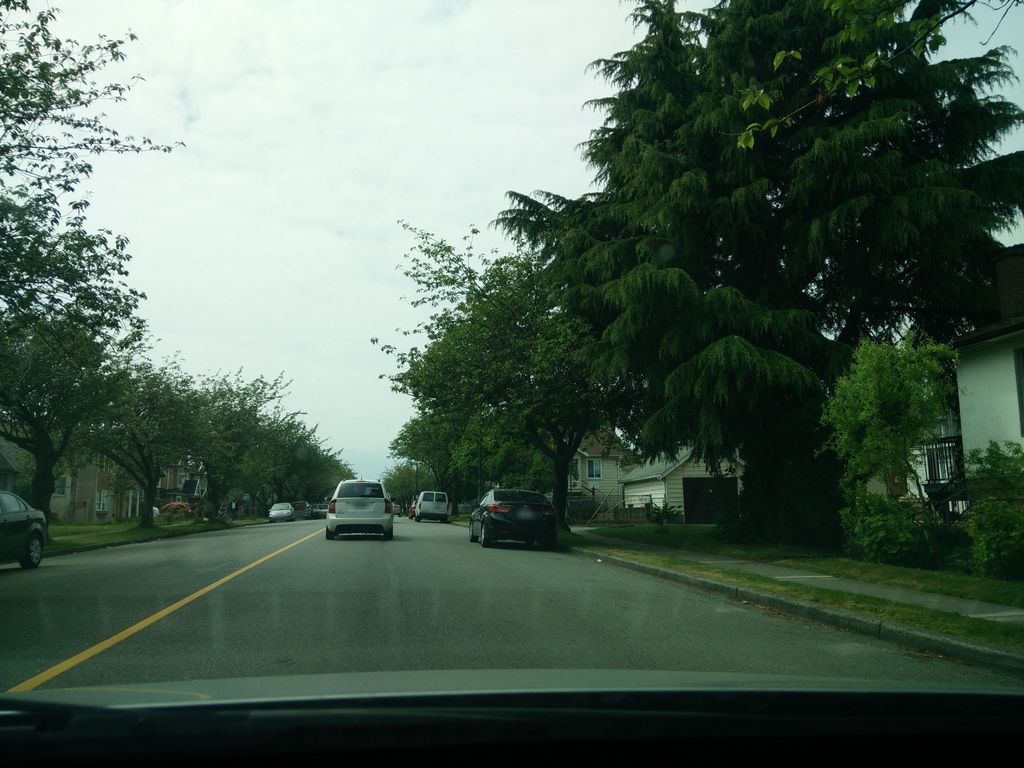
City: vancouver